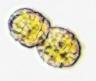
Label: Margalefidinium